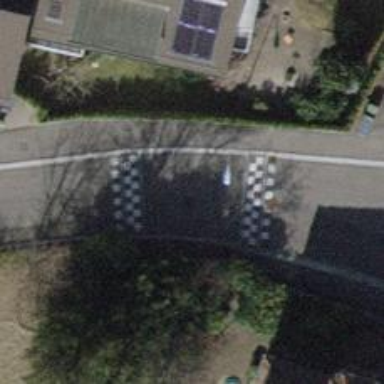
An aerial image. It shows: Table-style traffic calming feature.